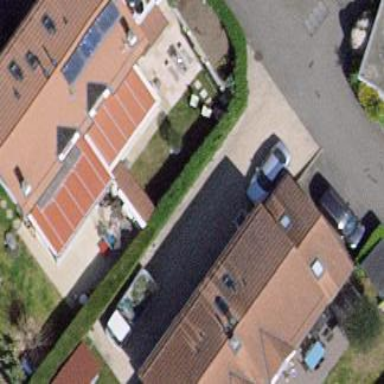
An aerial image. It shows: Semi-detached house with gabled roof.